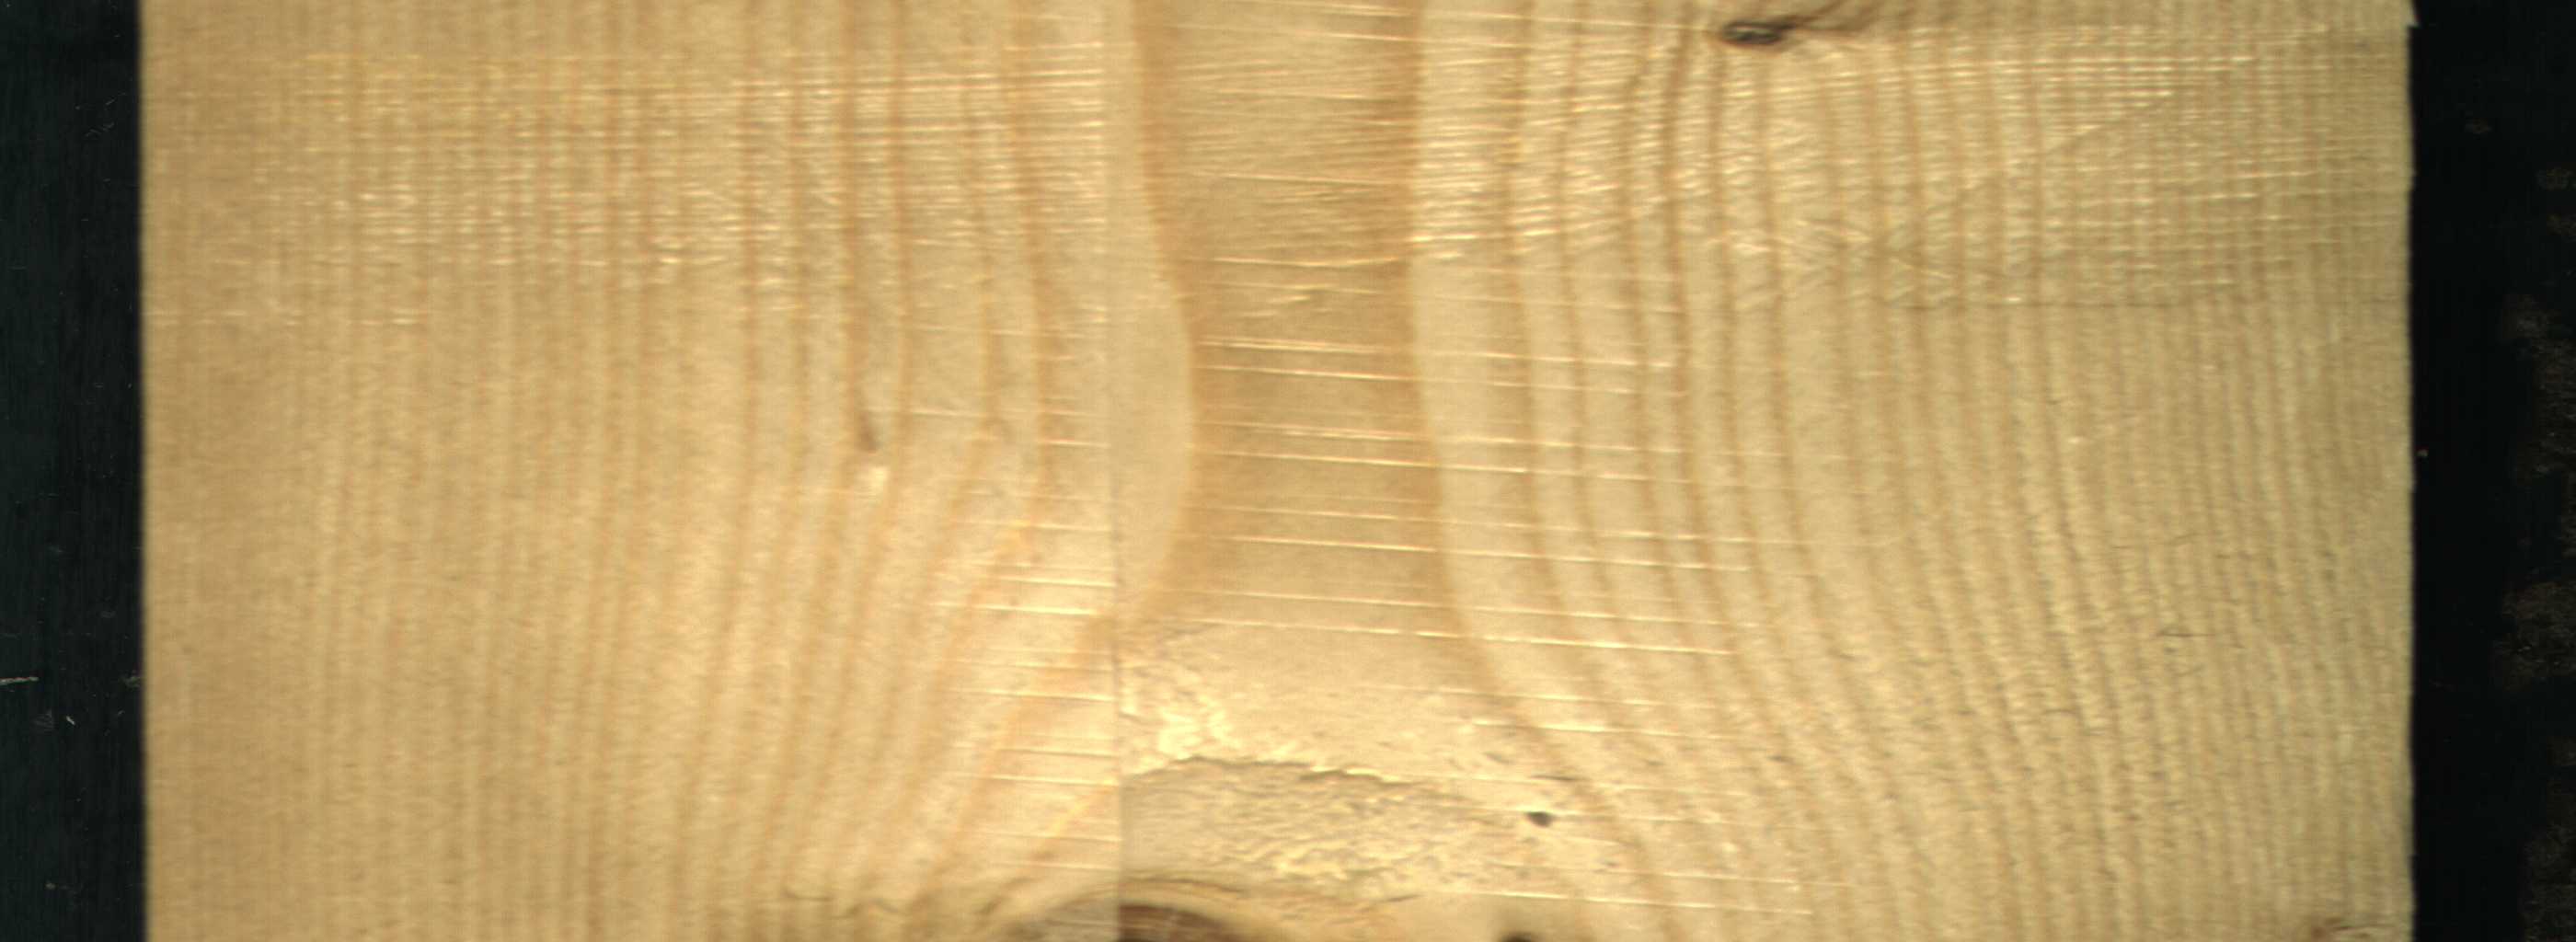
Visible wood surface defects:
Dead_Knot
Dead_Knot
Live_Knot